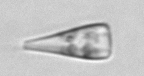
Label: Licmophora